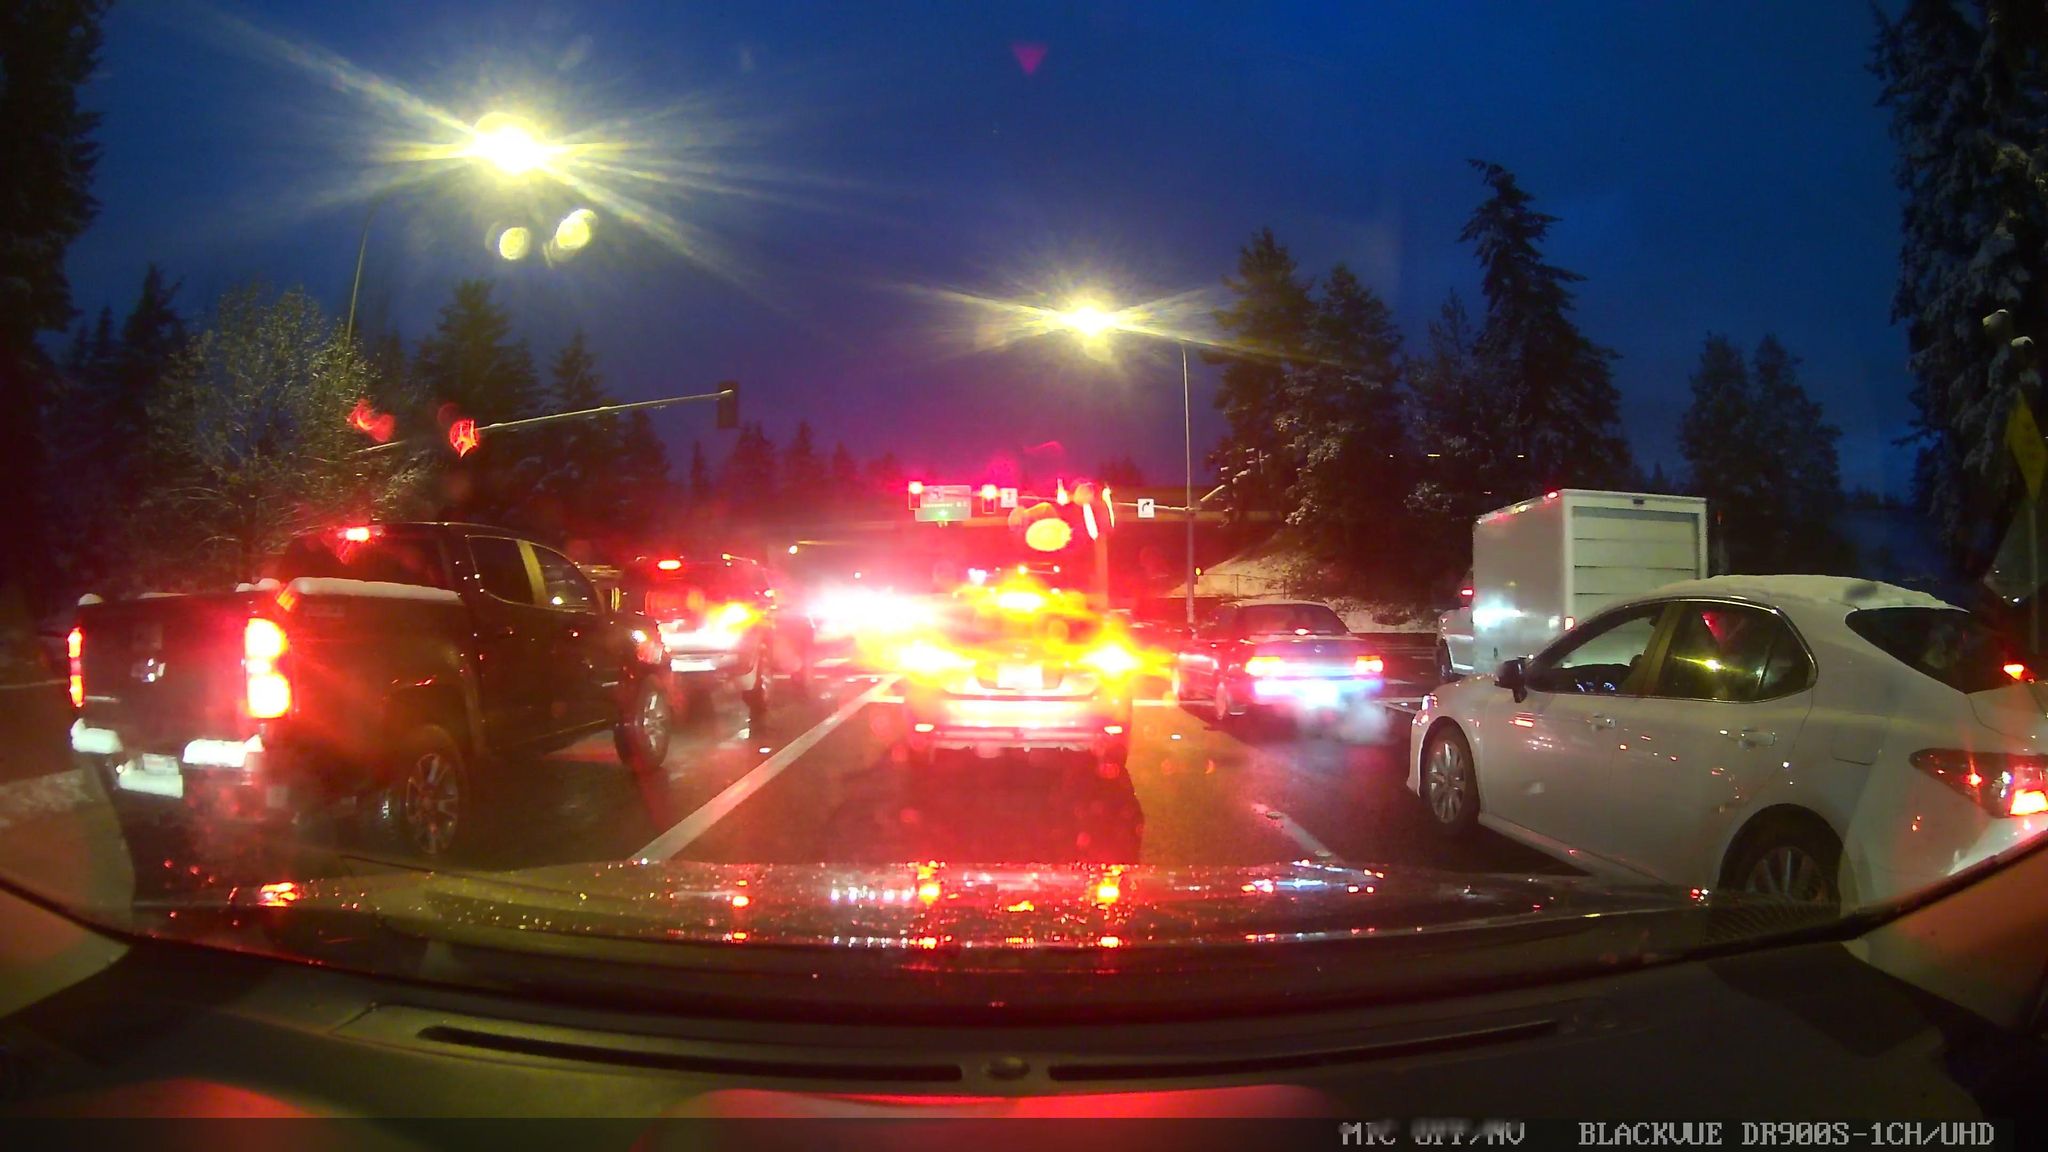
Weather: clear
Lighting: night
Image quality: slightly poor
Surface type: driving surface
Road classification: secondary
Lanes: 2
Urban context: urban centre
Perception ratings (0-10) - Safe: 1.52, Lively: 7.11, Beautiful: 2.87, Boring: 2.37, Depressing: 3.79, Wealthy: 3.6